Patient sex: M
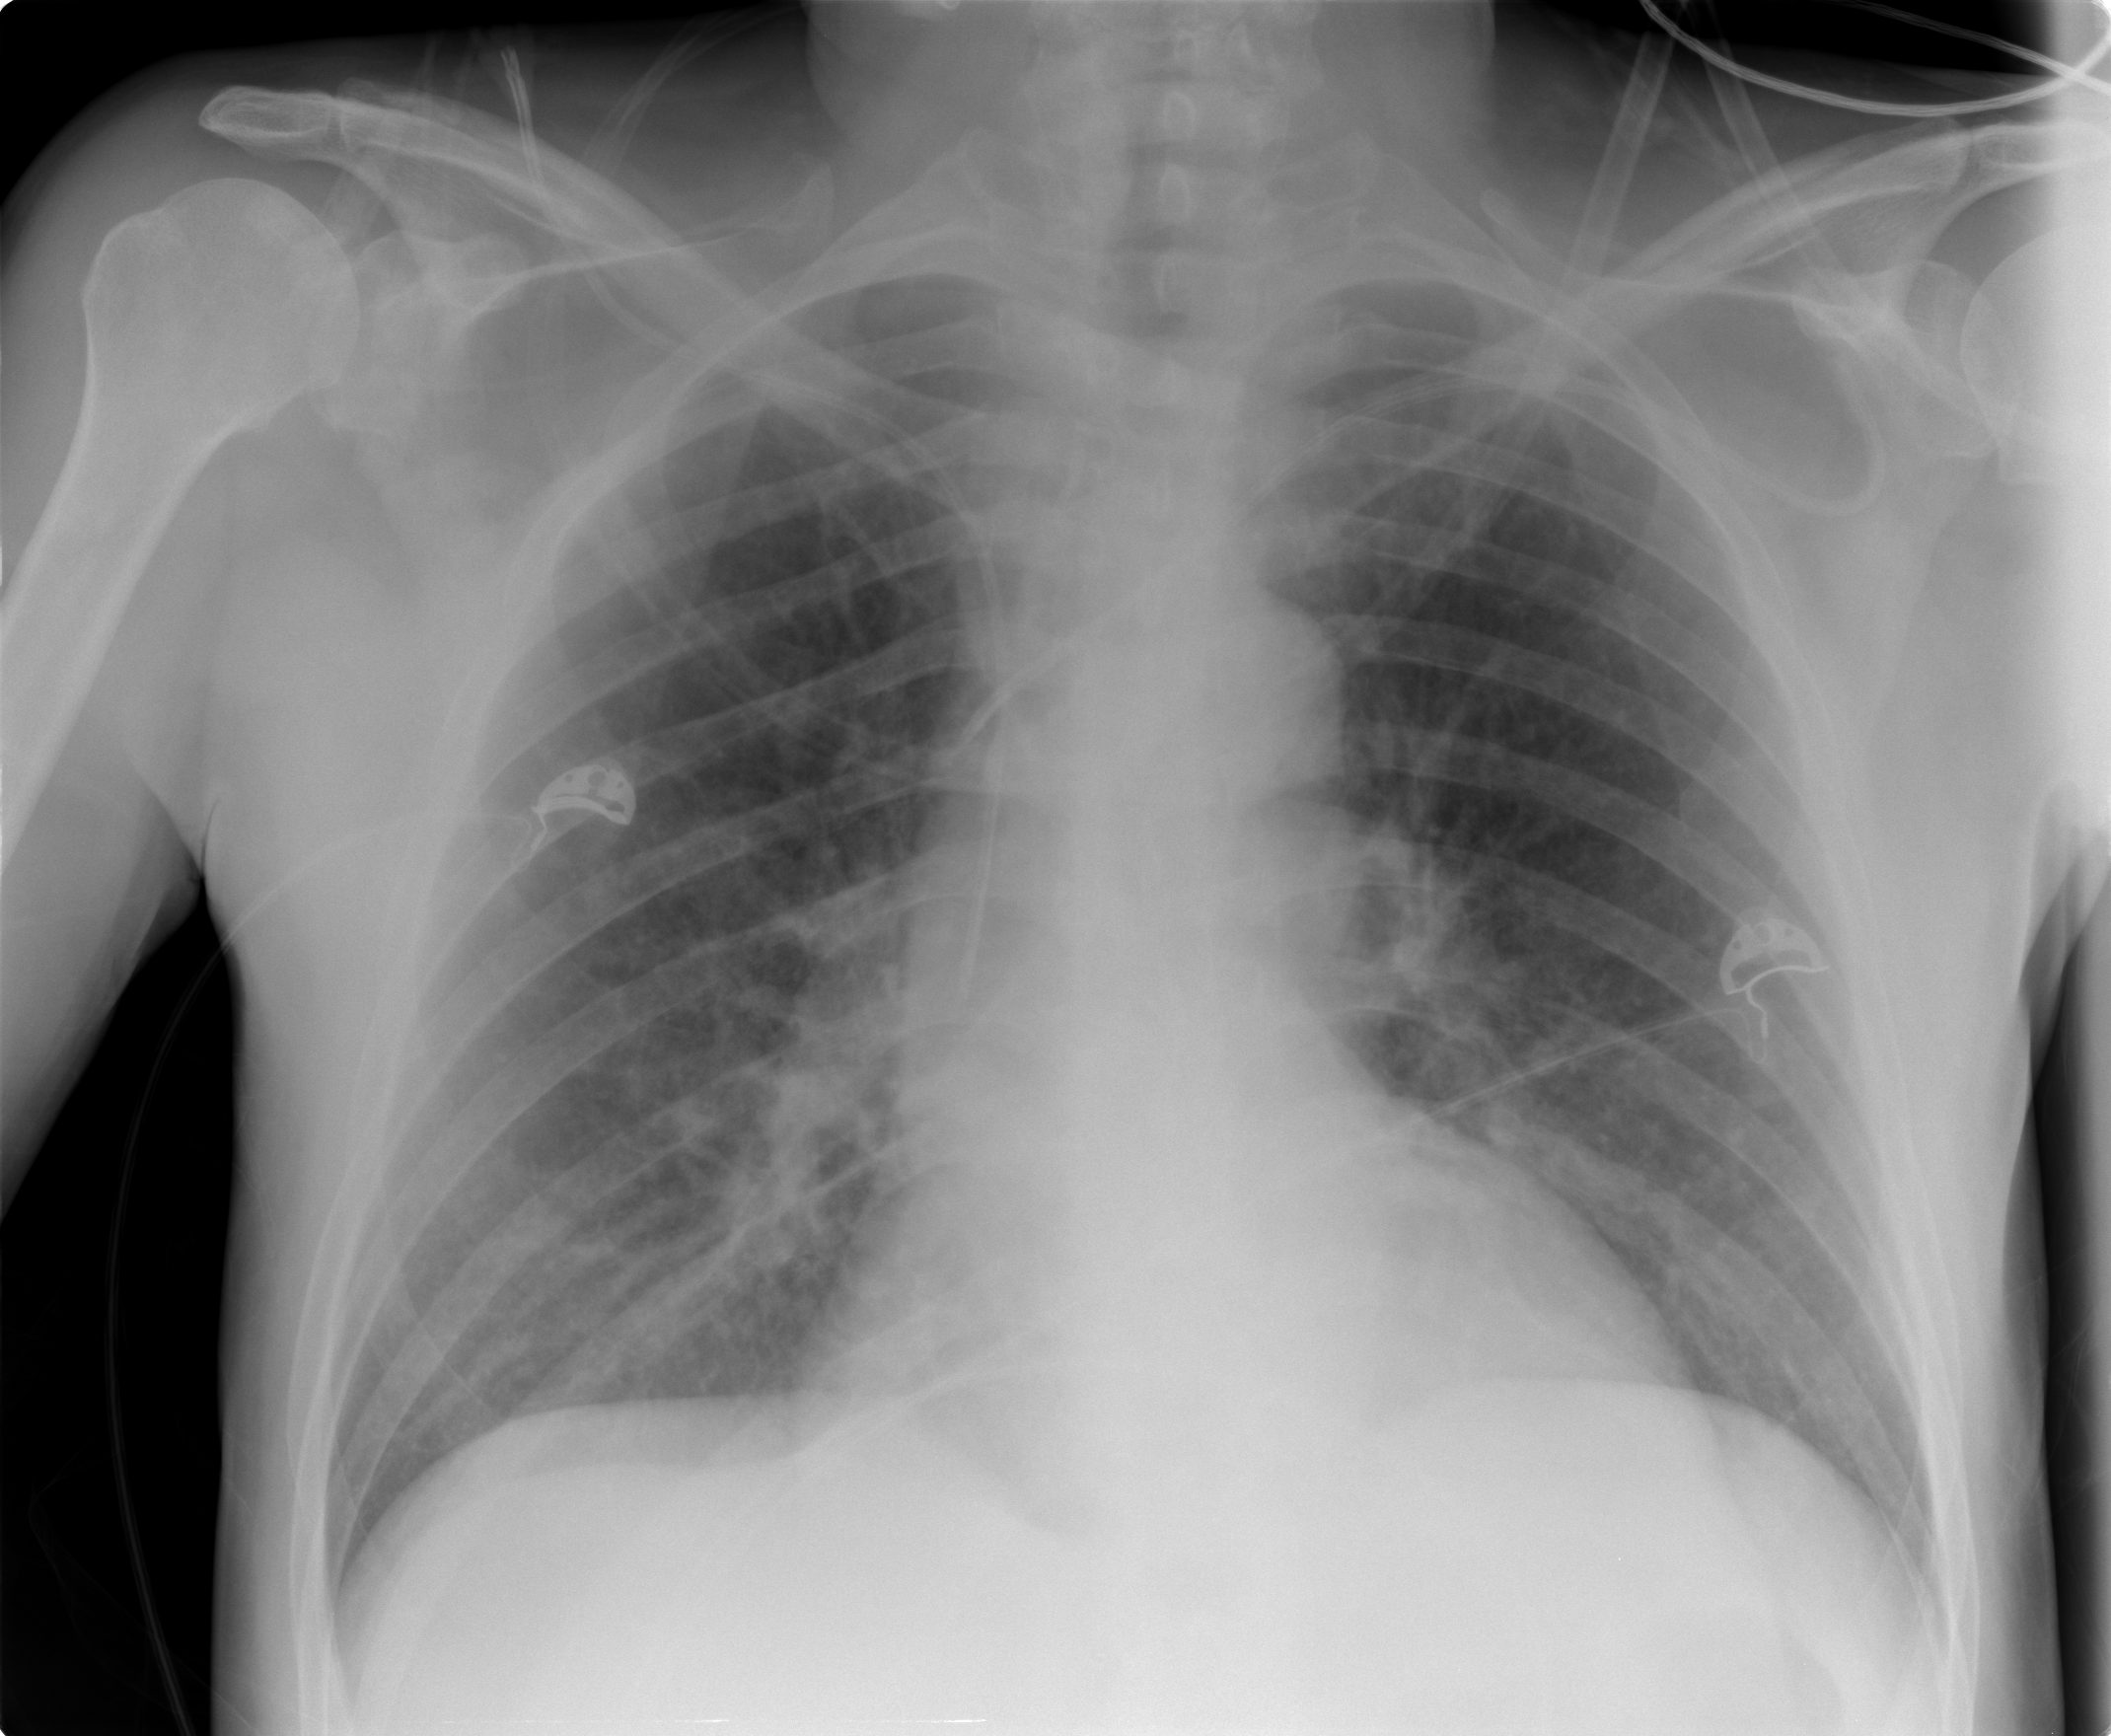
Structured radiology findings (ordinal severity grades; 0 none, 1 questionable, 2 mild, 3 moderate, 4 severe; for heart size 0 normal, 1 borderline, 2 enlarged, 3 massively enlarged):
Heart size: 1
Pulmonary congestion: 0
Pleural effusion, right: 0
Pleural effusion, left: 0
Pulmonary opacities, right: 0
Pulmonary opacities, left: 0
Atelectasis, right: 1
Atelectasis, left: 1